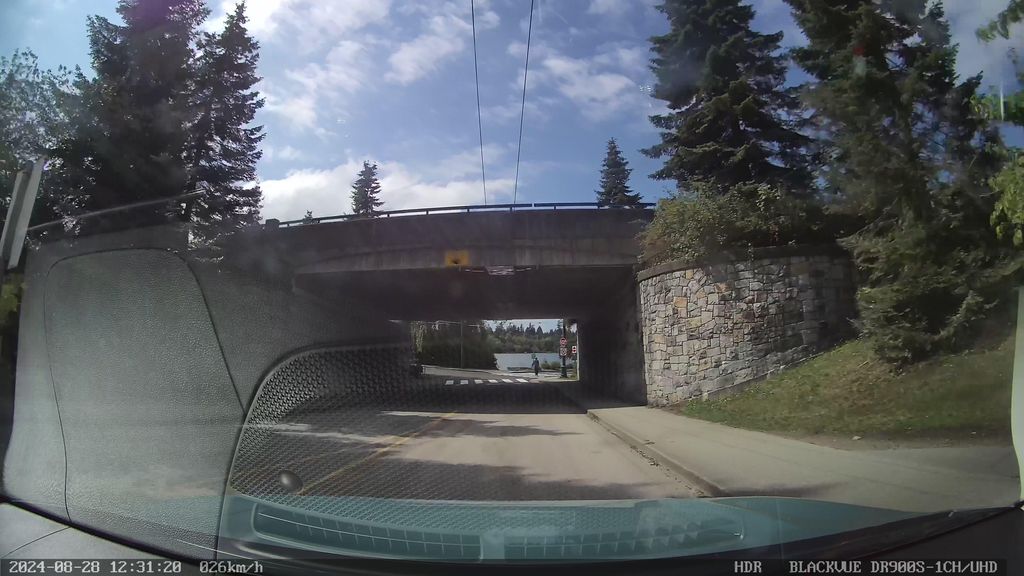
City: vancouver